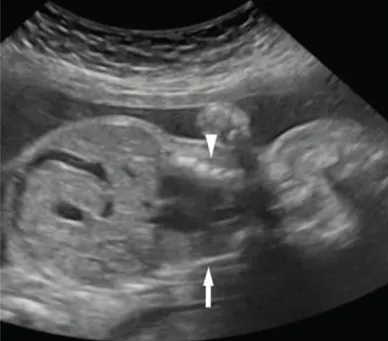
Ultrasound findings:. At gestational week 24+5: small, and ,narrow thorax (arrowhead), chest circumference 15.6 cm, abdominal circumference 21.1 cm, shorter spine (arrow).
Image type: radiology (ultrasound)